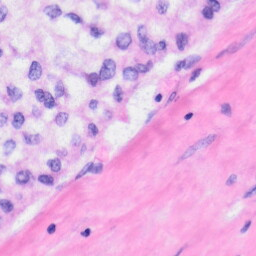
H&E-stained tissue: Liver